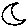
Label: moon